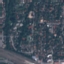
Land use / land cover class: Residential